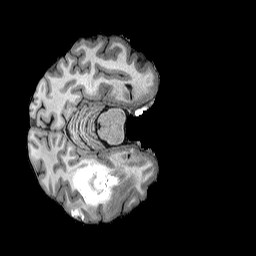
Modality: T1w
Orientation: axial
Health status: ill